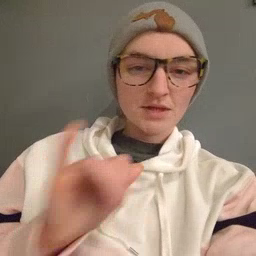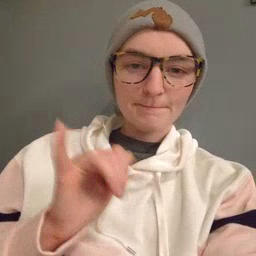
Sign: same